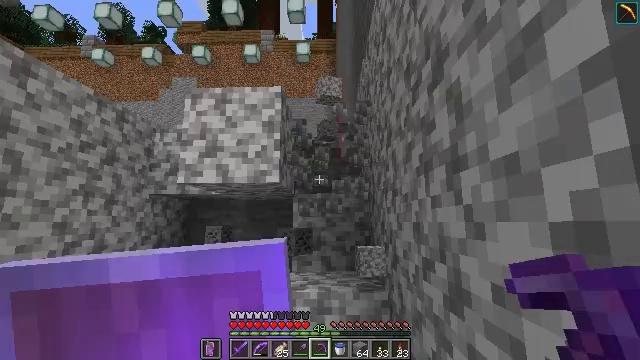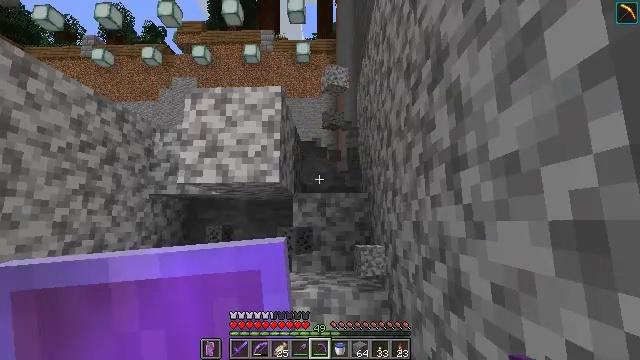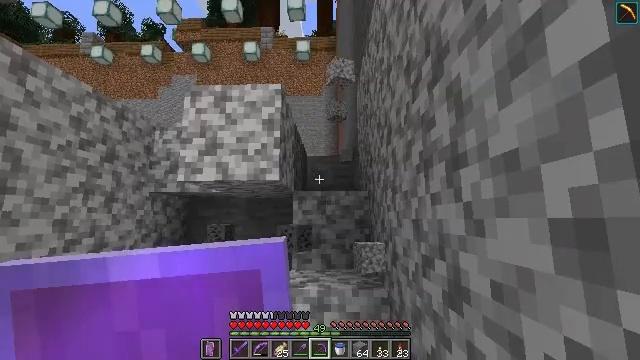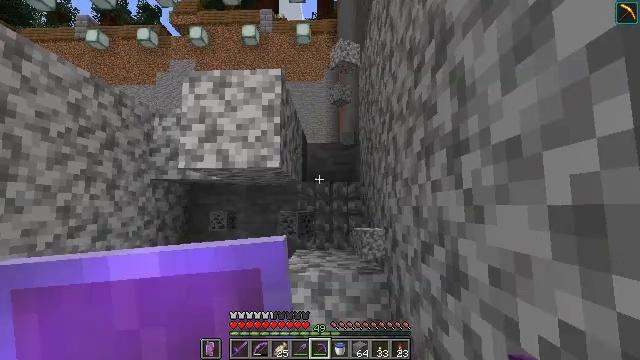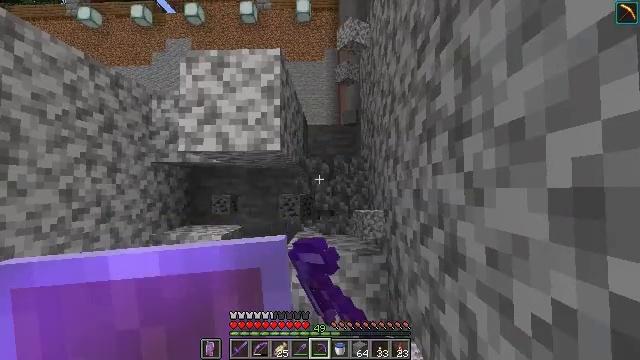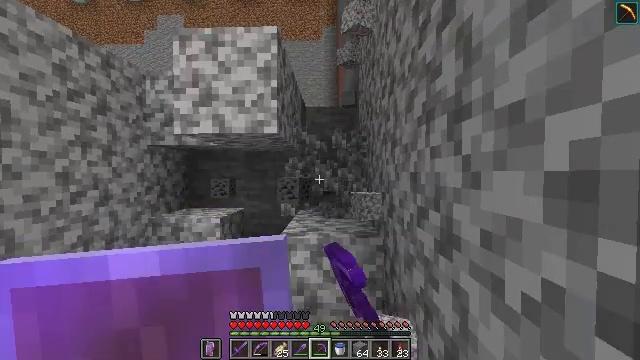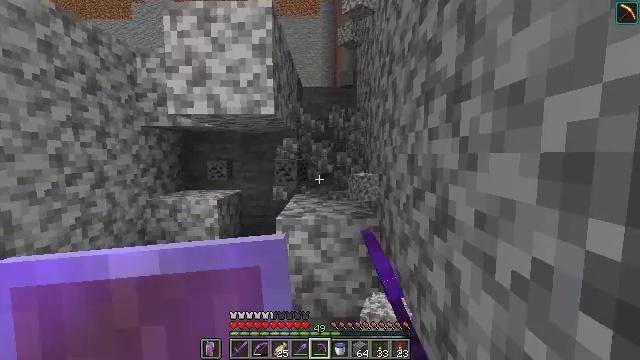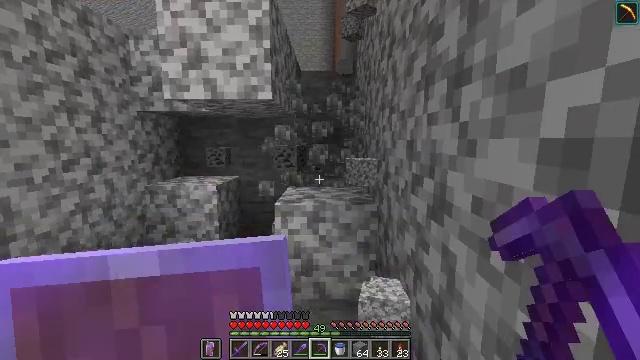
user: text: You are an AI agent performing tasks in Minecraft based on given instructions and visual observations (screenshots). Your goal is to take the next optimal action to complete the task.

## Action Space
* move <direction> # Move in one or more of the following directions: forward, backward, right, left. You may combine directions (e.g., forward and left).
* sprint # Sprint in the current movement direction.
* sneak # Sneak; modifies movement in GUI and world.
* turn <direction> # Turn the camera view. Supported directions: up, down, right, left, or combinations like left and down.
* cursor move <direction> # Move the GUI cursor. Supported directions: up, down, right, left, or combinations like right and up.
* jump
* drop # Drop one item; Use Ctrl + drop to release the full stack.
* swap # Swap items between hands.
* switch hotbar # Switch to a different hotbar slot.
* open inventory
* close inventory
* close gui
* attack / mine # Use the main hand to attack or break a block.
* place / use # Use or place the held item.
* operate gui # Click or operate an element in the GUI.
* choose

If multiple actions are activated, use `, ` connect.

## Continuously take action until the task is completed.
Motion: motion action
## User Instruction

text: Gather diorite by holding left button.
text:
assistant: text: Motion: attack / mine
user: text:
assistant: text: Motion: attack / mine
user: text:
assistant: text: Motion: turn down, attack / mine
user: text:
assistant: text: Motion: turn down, attack / mine
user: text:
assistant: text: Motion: turn down, attack / mine
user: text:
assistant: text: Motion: turn down, attack / mine
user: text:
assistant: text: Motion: turn down, attack / mine
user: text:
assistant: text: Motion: attack / mine